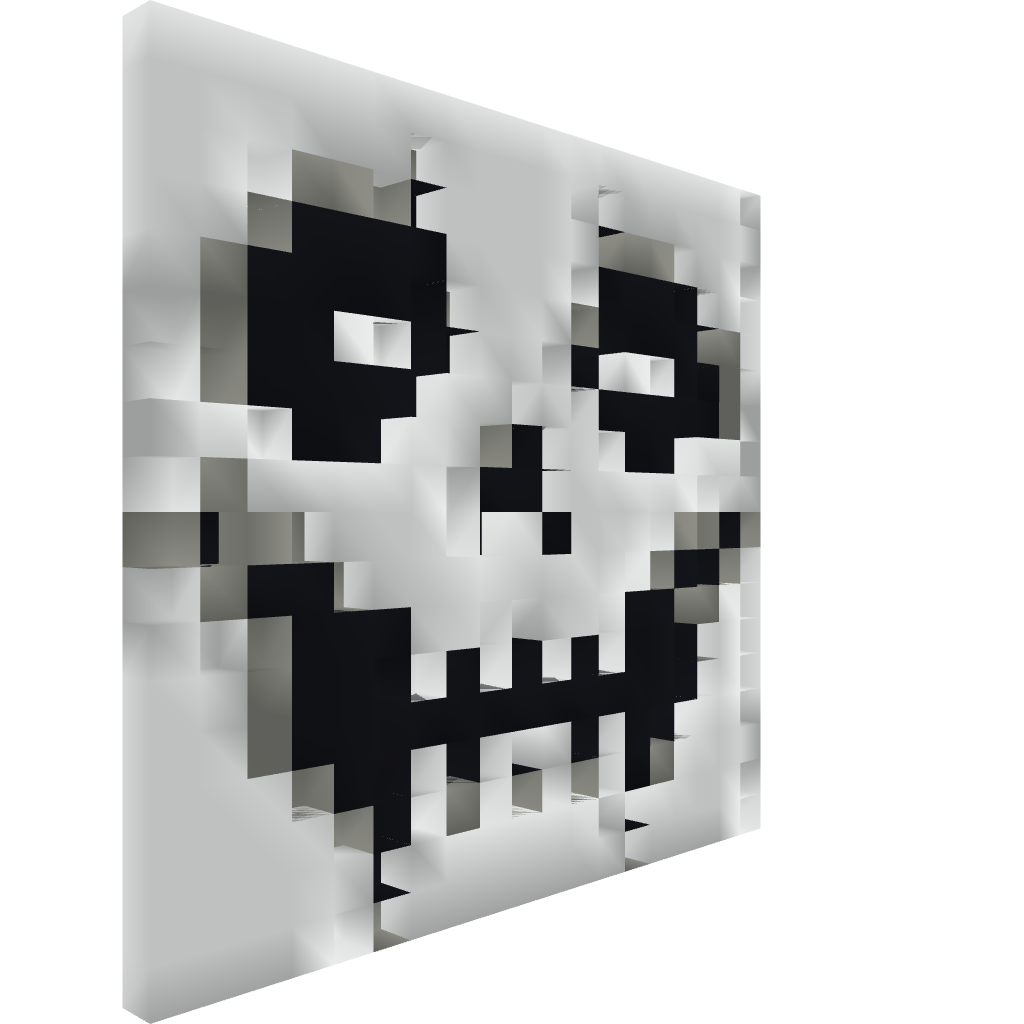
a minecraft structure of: death's head